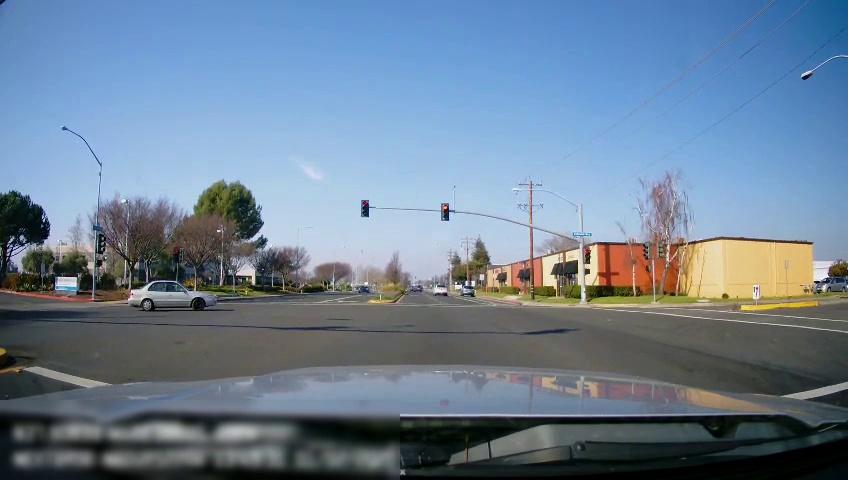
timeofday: Day
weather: Sunny
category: Drivable Space
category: Vehicles | Car
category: Vehicles | SUV
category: Vehicles | SUV
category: Vehicles | SUV
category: Vehicles | Car
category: Lanes | Alternate Lane
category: Lanes | Current Lane
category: Lanes | Current Lane
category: Lanes | Alternate Lane
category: Lanes | Alternate Lane
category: Lanes | Opposite Lane
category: Traffic | Lights
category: Traffic | Lights
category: Traffic | Lights
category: Traffic | Lights
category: Traffic | Lights
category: Traffic | Signs
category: Traffic | Lights
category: Traffic | Lights
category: Traffic | Lights
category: Traffic | Signs
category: Traffic | Signs